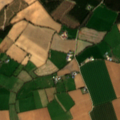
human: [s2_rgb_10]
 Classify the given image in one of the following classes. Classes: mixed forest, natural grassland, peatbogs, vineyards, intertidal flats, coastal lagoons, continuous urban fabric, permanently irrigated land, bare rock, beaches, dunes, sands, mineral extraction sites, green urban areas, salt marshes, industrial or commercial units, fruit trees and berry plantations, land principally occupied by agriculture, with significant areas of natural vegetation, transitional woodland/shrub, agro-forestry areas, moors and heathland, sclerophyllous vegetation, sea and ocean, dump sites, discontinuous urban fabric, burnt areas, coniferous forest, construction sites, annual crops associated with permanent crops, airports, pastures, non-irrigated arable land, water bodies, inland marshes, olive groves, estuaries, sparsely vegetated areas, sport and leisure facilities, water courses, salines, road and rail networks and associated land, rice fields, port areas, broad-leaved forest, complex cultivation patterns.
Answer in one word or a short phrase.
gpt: non-irrigated arable land, pastures, coniferous forest